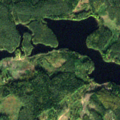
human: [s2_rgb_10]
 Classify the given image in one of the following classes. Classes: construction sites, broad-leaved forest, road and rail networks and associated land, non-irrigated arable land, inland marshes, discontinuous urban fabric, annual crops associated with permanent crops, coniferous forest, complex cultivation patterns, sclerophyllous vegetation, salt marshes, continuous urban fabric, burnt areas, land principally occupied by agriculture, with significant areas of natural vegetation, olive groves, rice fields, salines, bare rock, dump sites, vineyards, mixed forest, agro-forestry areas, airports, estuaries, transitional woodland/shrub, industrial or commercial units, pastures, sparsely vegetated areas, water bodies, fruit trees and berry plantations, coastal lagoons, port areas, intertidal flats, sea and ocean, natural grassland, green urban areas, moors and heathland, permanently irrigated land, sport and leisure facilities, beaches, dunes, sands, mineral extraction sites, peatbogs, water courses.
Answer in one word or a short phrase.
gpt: coniferous forest, mixed forest, water bodies